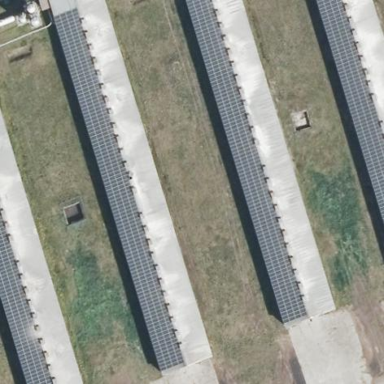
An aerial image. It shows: Solar photovoltaic panel generating electricity. It is small installation located on building.